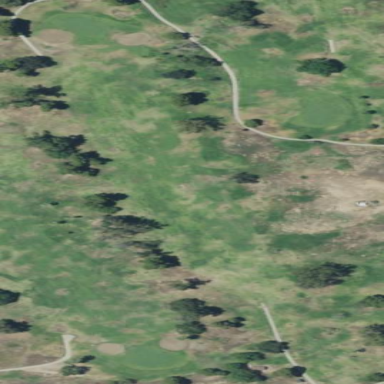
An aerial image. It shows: Golf fairway in the image.